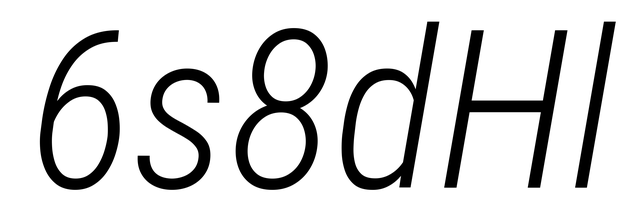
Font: Roboto-Italic_Condensed_Light_Italic